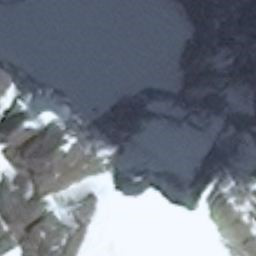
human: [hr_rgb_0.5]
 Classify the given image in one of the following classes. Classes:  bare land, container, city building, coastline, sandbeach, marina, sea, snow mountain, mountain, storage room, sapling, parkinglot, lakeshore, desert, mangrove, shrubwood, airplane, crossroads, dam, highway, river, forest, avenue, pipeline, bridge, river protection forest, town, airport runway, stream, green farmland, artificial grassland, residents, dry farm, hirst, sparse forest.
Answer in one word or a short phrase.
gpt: snow mountain